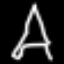
Label: The Eiffel Tower